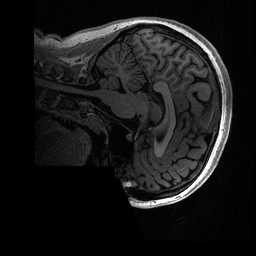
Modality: T1w
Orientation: sagittal
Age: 18
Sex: female
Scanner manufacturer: ge
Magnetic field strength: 3 T
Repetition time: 0.006952 s
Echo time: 0.00292 s